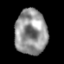
Tissue: lung
Cell type: T cells
Senescence score: 0.2376
Nuclear area (px): 1413
Mean DAPI intensity: 147.967